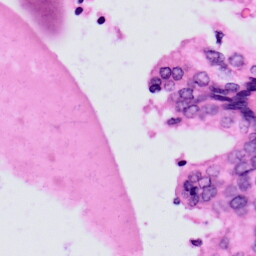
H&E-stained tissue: Prostate